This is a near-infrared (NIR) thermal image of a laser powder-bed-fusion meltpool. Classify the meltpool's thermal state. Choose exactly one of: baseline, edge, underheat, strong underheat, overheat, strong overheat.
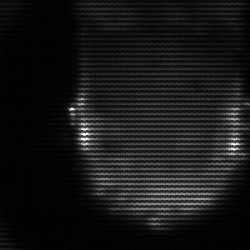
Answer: baseline